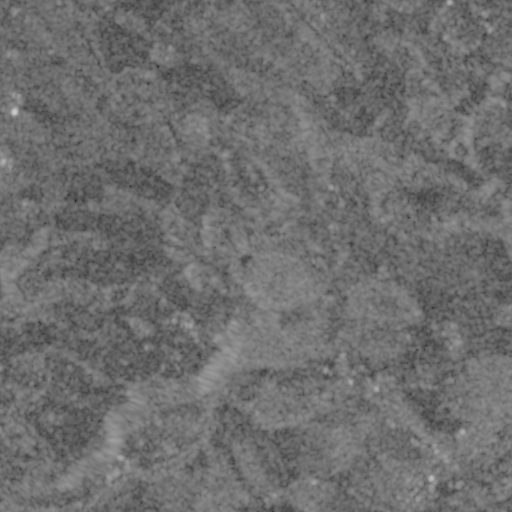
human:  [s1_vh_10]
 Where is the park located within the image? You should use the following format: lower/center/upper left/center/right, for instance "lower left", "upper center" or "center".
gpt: The park is located in the lower right of the image.
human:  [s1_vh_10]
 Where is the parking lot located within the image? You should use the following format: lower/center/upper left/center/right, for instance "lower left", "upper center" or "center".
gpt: The parking lot is located in the lower right of the image.
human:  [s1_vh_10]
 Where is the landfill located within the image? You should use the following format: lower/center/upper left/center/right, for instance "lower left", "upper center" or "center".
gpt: There is no landfill in the image.

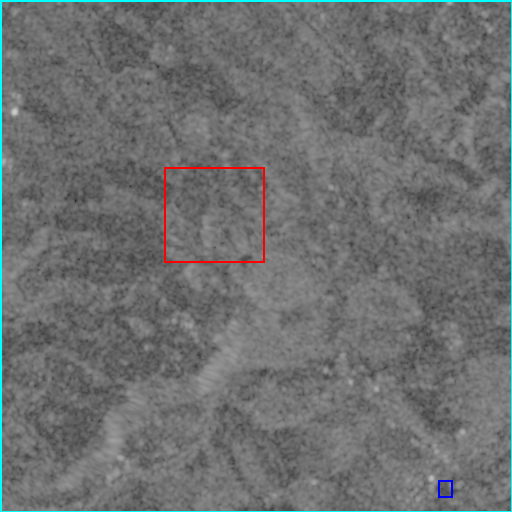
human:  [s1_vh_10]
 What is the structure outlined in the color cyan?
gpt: The structure outlined in cyan is a crop field.
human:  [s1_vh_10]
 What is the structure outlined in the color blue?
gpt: The structure outlined in blue is a park.
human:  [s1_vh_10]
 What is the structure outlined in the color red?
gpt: The structure outlined in red is a quarry.
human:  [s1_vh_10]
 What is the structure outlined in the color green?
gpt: There is no green outline.